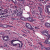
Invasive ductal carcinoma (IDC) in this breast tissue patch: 1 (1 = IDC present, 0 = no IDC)